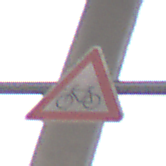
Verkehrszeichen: RadverkehrRechts
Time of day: SunriseSunset
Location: Roofed (Suburban)
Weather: Clear
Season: NotSpecified
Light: Natural